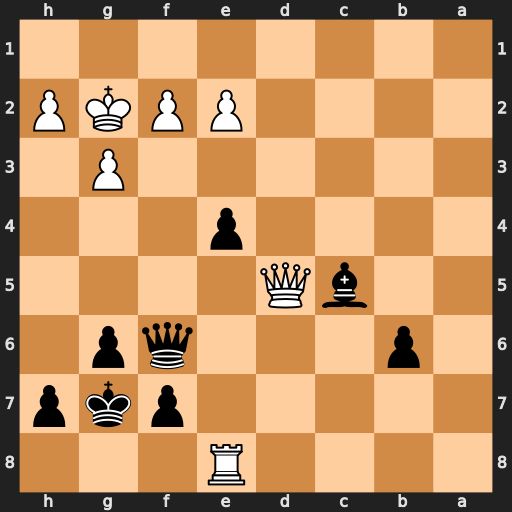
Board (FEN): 4R3/5pkp/1p3qp1/2bQ4/4p3/6P1/4PPKP/8
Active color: b
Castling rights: -
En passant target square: -
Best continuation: Qxf2+ Kh3 Qf1+